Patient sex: M
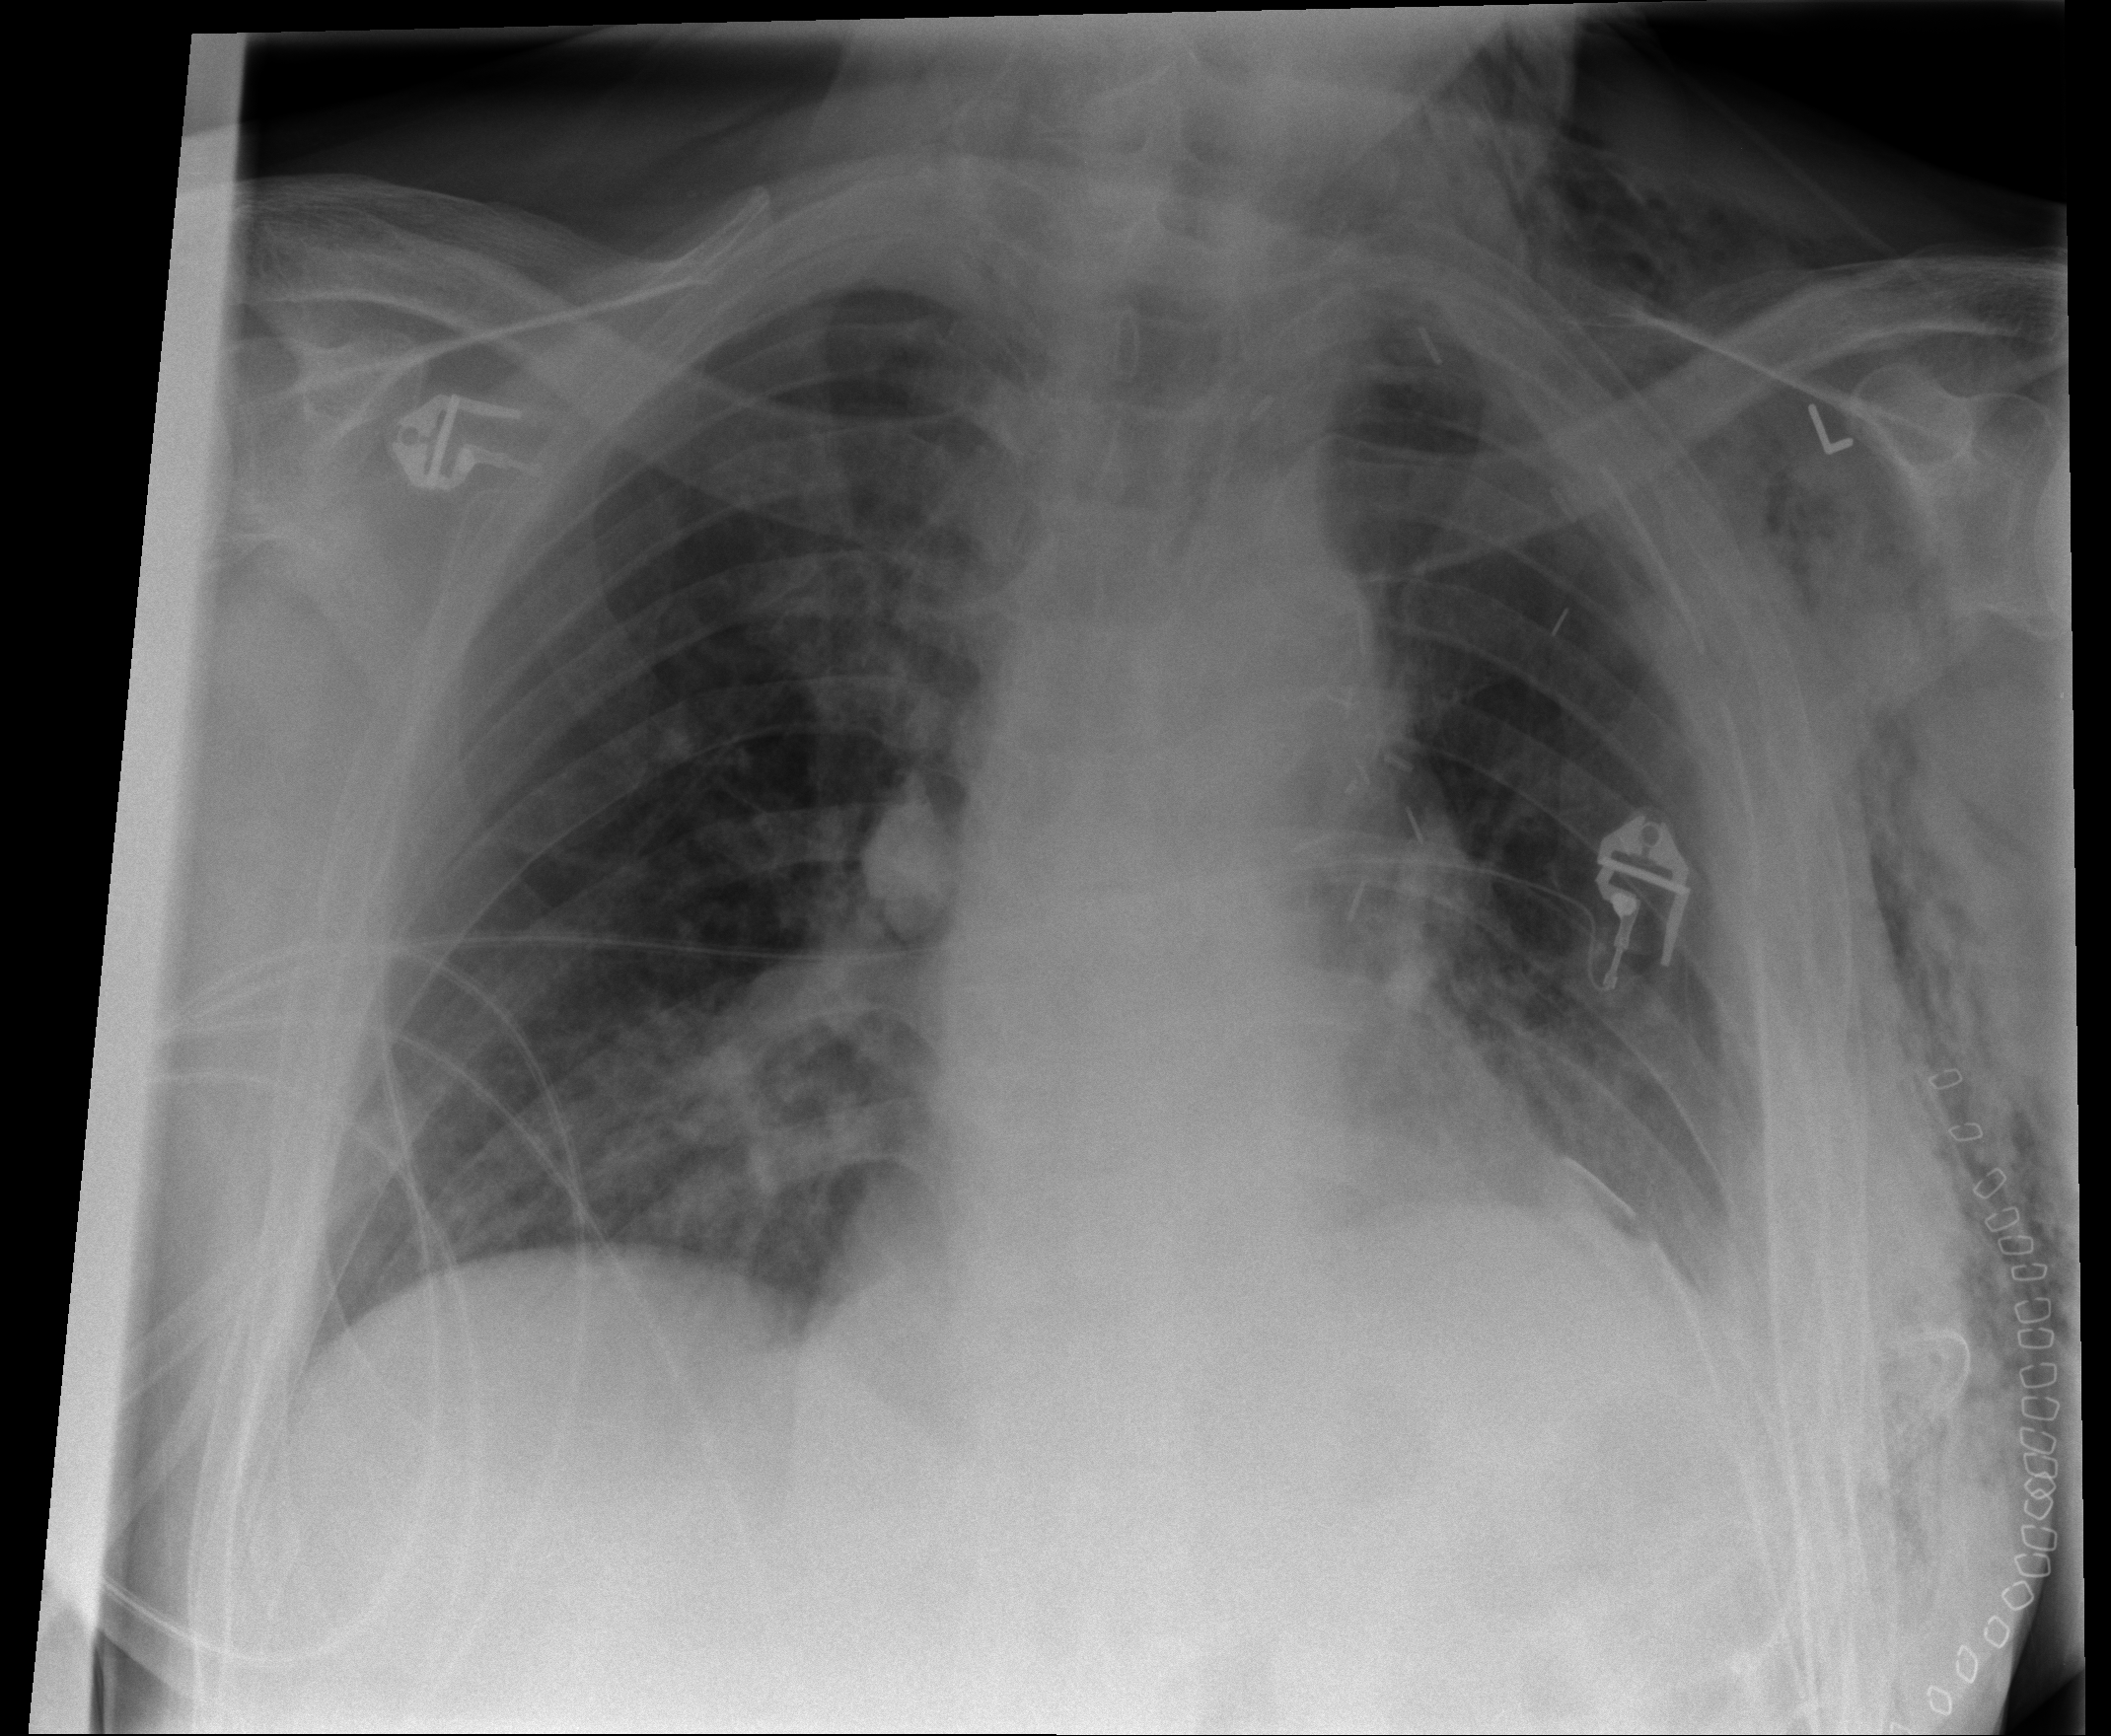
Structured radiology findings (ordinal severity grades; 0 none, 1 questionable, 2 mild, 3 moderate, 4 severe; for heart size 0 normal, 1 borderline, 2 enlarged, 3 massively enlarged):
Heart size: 2
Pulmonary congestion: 2
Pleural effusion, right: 0
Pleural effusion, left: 1
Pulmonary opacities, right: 2
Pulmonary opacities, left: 0
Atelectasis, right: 0
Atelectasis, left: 2